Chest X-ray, PA view. Patient: 41 years old, sex F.
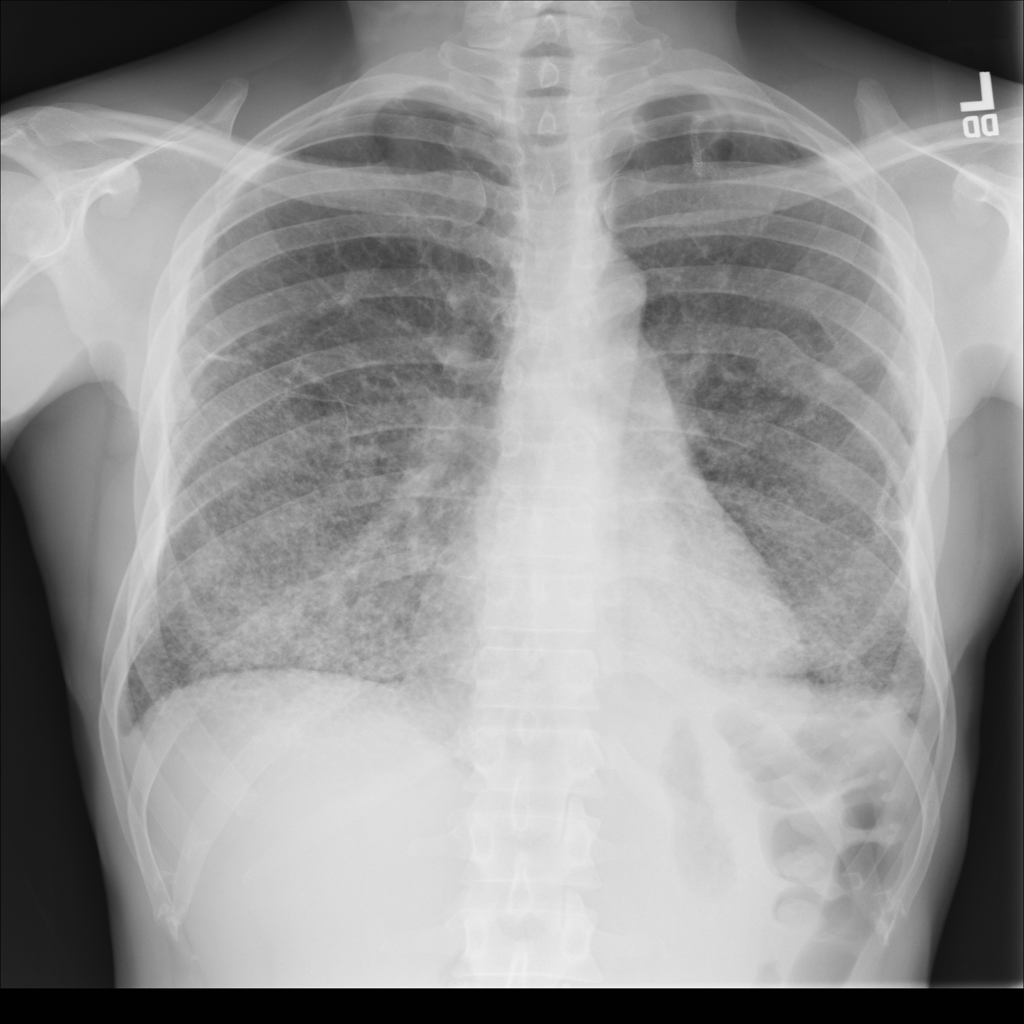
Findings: No Finding